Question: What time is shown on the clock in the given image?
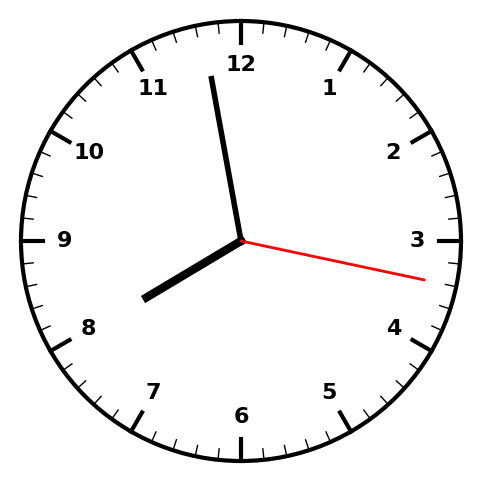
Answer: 07:58:17